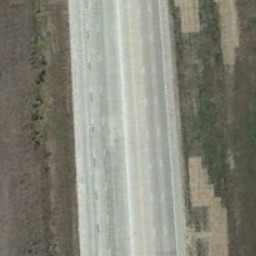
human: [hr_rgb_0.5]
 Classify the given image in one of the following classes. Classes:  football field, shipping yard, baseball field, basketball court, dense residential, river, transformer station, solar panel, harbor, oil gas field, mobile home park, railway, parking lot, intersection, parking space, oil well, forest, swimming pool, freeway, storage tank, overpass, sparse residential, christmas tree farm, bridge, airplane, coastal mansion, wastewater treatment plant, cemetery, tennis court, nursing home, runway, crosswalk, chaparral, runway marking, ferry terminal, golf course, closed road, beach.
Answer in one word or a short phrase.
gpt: freeway